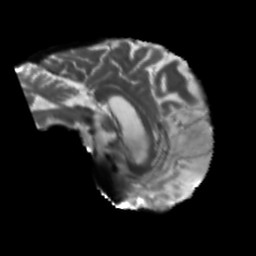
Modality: T2w
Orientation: sagittal
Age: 52
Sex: male
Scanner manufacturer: siemens
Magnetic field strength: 3 T
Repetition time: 5.47 s
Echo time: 0.0854 s